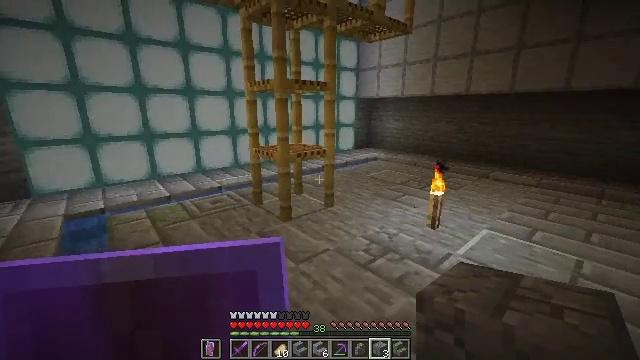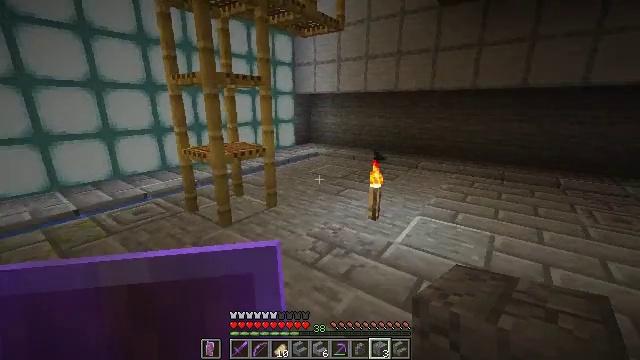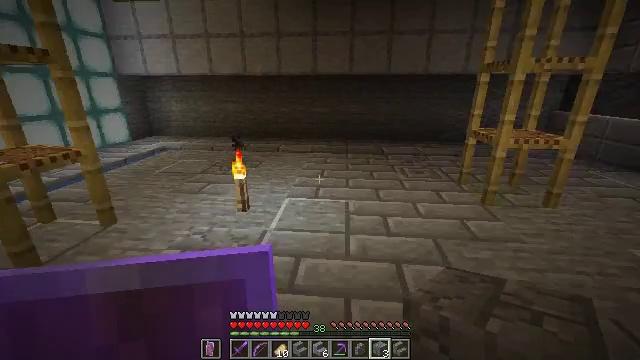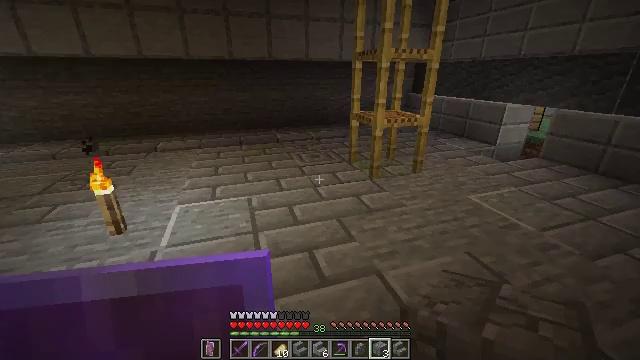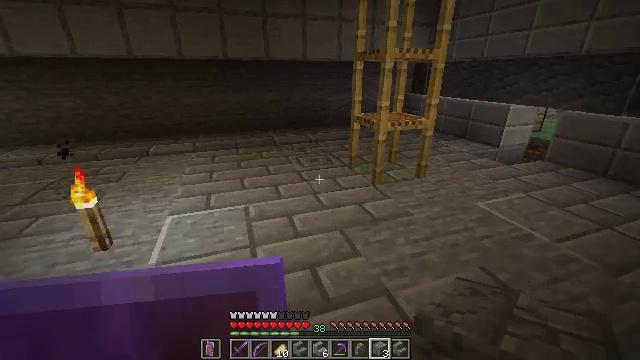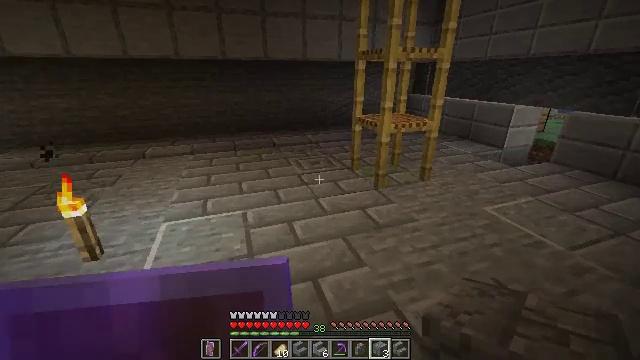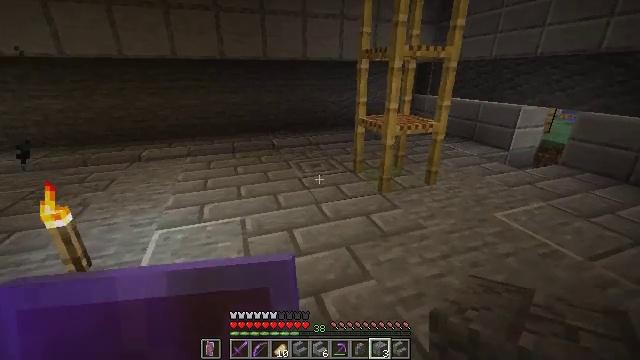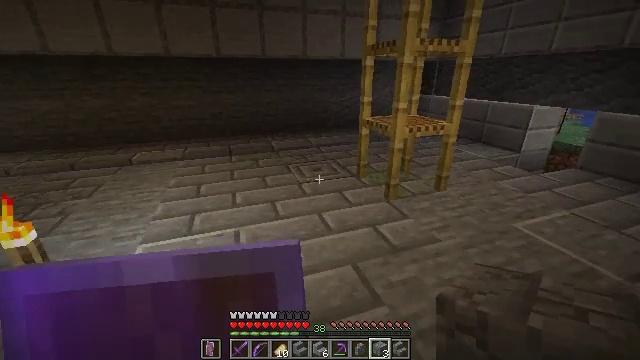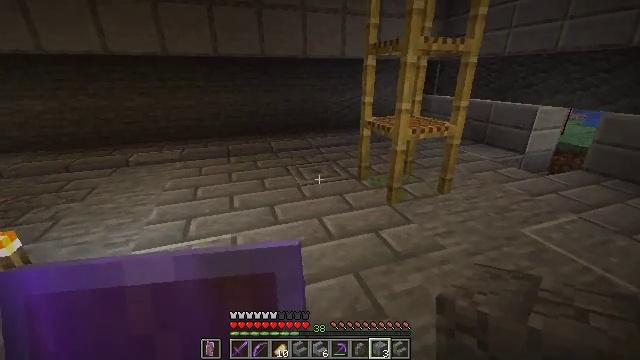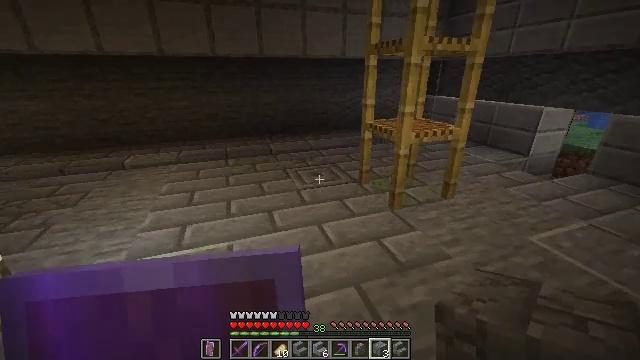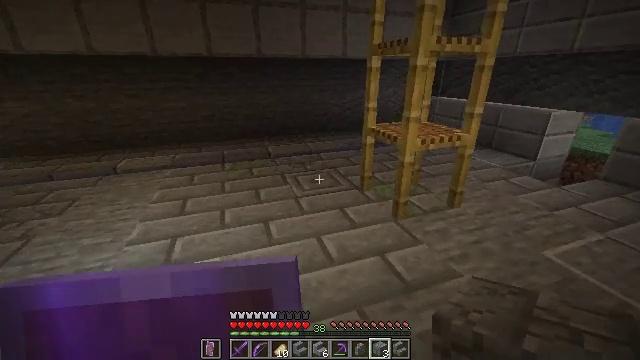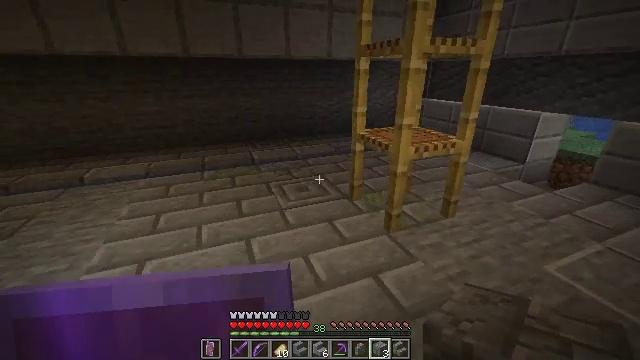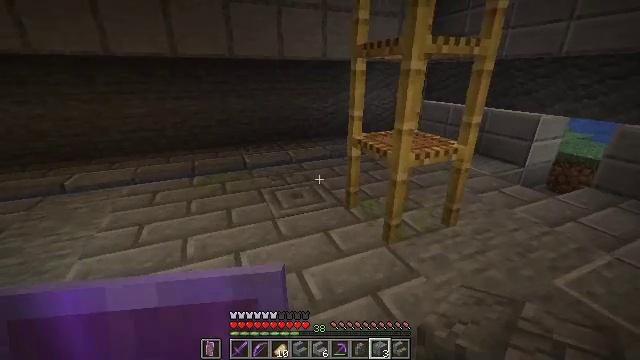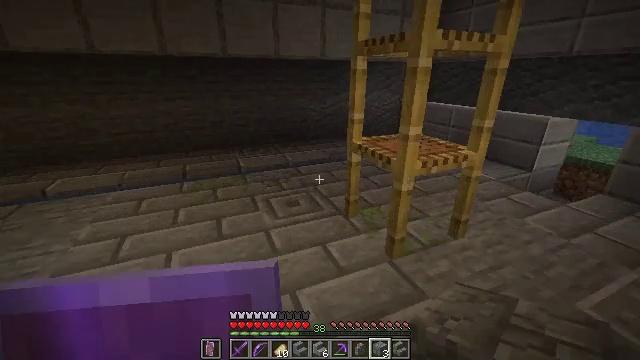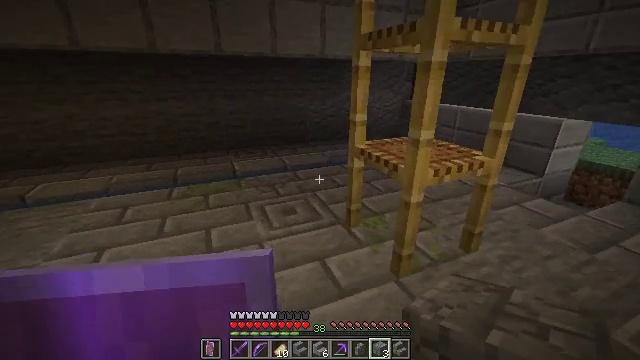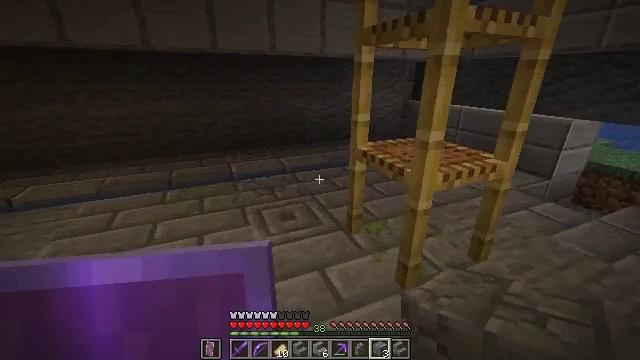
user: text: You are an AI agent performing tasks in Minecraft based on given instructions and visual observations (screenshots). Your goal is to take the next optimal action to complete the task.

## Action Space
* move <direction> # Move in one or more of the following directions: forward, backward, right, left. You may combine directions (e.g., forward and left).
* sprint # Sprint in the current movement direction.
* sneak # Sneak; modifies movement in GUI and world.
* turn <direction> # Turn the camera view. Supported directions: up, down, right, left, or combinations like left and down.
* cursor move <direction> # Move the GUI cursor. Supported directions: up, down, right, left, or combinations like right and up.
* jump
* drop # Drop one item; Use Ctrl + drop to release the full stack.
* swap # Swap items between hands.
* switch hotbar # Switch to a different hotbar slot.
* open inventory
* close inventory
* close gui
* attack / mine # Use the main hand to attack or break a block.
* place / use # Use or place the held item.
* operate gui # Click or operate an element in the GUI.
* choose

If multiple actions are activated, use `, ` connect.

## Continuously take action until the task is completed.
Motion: motion action
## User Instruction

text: Mine the andesite underground.
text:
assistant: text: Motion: move forward, turn right
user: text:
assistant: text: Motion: move forward, turn right and down
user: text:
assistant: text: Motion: move forward, turn right and down
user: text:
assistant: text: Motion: move forward
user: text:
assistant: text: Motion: move forward
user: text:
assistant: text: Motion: move forward
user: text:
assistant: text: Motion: move forward
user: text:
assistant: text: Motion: move forward
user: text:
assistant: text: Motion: move forward
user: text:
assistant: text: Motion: move forward
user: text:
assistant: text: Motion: move forward, turn right
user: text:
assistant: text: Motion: move forward, turn right
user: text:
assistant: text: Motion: move forward
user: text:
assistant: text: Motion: move forward
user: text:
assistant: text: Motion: move forward
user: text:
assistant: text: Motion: move forward
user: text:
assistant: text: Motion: move forward
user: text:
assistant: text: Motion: move forward
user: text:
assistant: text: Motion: move forward
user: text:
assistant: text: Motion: move forward
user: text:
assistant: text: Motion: move forward
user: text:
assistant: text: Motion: move forward and move right
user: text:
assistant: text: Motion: move forward and move right
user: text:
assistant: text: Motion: move forward and move right
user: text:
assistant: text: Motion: move forward and move right
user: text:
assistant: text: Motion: move forward and move right
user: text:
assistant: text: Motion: move forward and move right
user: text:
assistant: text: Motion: move forward and move right
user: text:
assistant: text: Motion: move forward
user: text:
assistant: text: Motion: move forward